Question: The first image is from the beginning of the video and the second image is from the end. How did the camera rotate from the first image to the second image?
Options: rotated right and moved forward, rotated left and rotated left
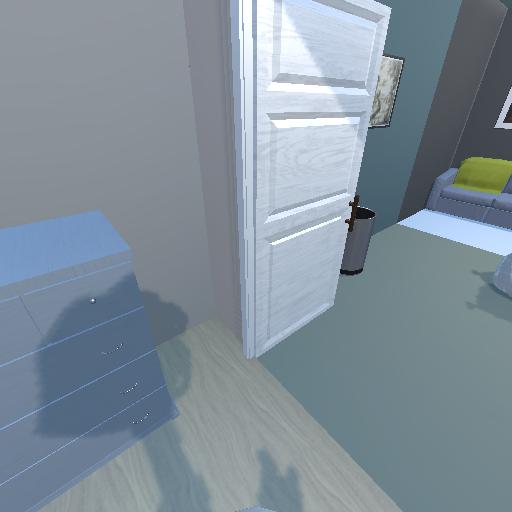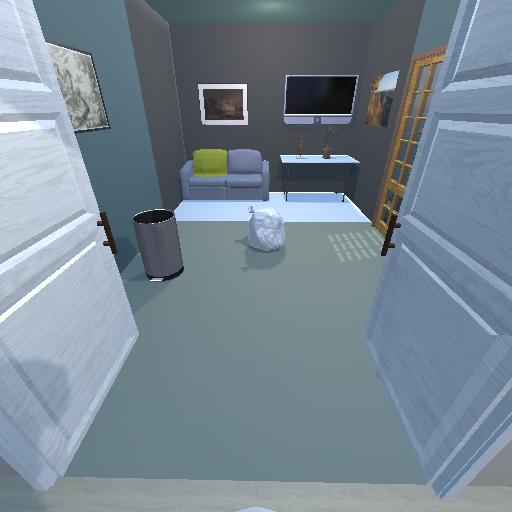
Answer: rotated right and moved forward